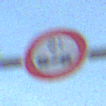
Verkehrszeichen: TatsaechlicheAchslast
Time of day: SunriseSunset
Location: Outdoor (Beach)
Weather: PartlyCloudy
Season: NotSpecified
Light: Natural